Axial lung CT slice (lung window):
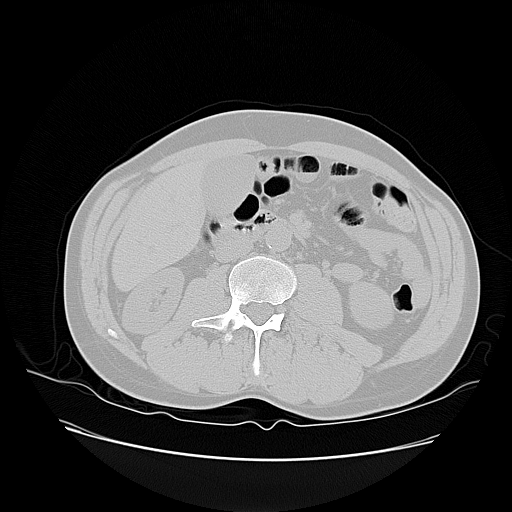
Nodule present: no